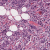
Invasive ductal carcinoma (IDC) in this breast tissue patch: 1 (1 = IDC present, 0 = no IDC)